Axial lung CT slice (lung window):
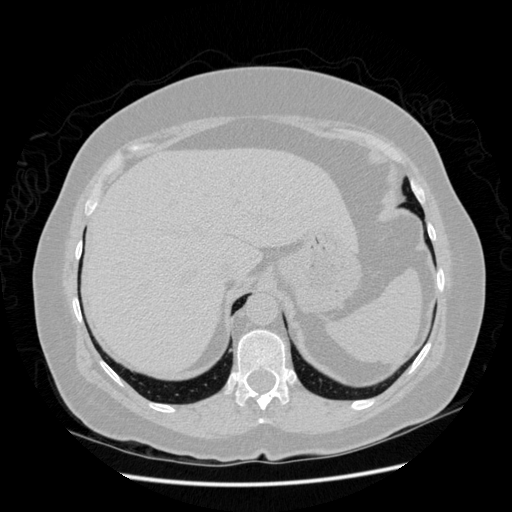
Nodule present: no